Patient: sex F, age 62
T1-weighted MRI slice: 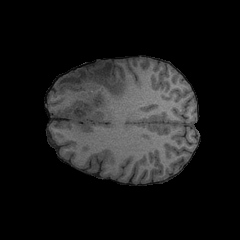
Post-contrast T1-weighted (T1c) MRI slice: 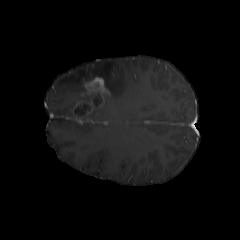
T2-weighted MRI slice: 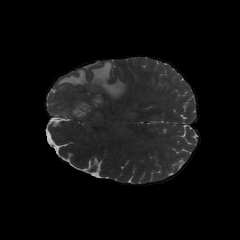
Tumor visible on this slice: yes
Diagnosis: Glioblastoma, IDH-wildtype
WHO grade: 4